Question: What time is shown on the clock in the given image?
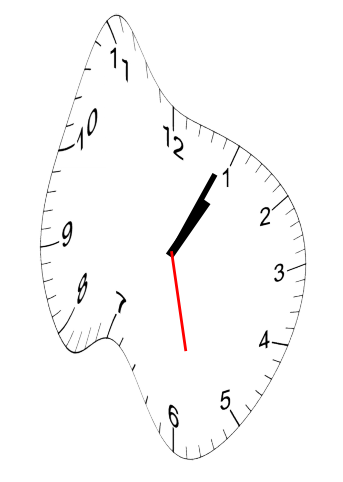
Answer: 01:04:28